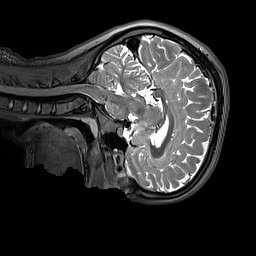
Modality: T2w
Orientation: sagittal
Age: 14
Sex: female
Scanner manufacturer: siemens
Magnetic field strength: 3 T
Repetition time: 3.2 s
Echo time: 0.408 s